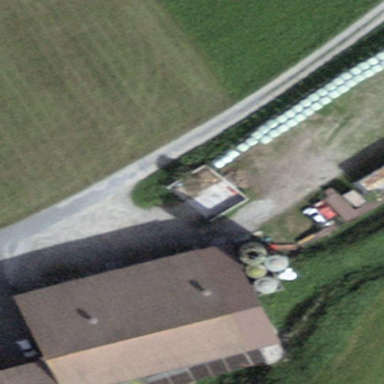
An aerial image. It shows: Farmyard area.